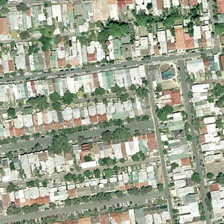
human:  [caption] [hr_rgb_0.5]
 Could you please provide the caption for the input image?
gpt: these dense houses form a residential area .

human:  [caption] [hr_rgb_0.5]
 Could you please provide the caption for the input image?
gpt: a large number of trees were planted around the houses .

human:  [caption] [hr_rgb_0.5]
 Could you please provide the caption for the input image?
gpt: these dense houses form a residential area .

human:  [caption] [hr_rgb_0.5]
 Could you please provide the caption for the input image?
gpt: a large number of trees were planted around the houses .

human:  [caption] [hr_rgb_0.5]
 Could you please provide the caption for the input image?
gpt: these dense houses form a residential area .